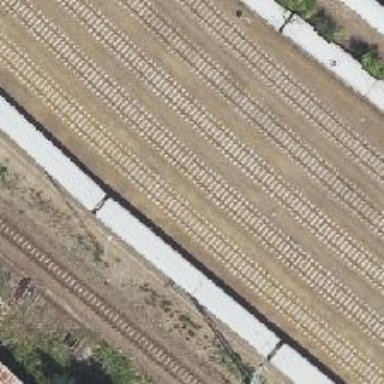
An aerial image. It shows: Railway yard used for servicing trains.